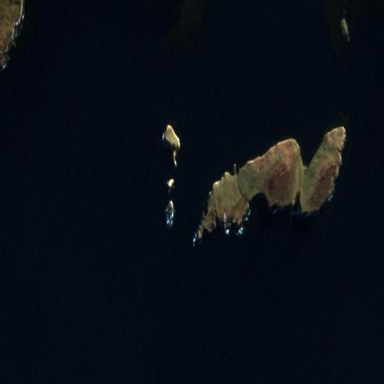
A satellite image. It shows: Island with natural coastline.